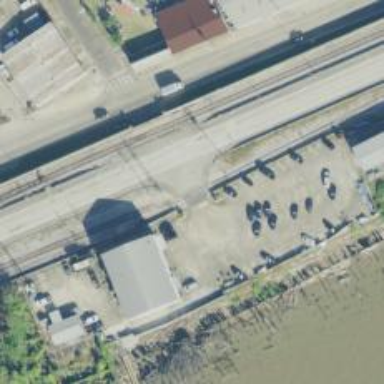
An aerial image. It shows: Railway yard used for servicing trains.